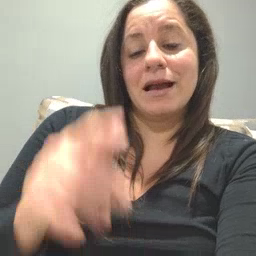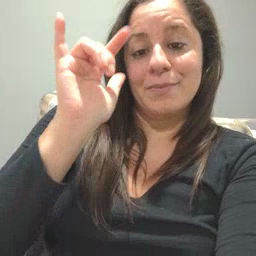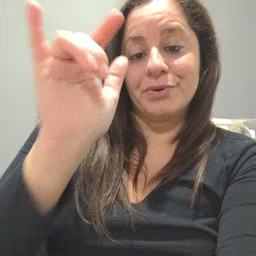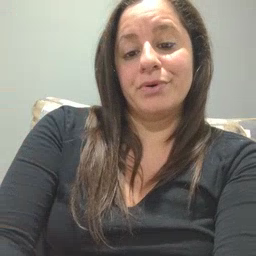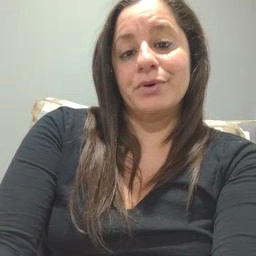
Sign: airplane